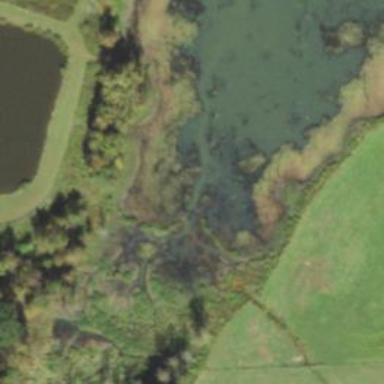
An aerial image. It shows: Marshy wetland area.